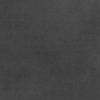
Label: dusty